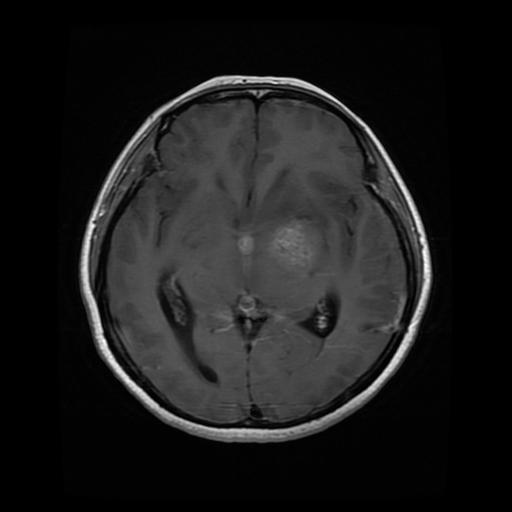
Label: glioma